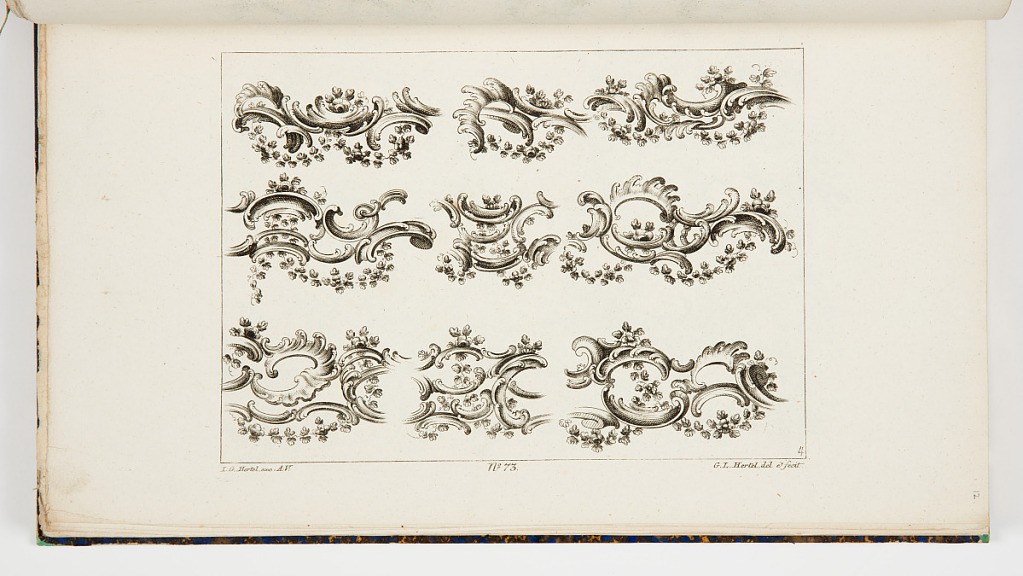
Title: Ornament Designs
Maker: Georg Leopold Hertel, German, active ca. 1780
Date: mid- 18th century
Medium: Etching on off white laid paper
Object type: Print
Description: Designs for nine ornament motifs, featuring elements including scrolls, rinceaux, batwing, vine, and garland. The plate is signed and numbered,